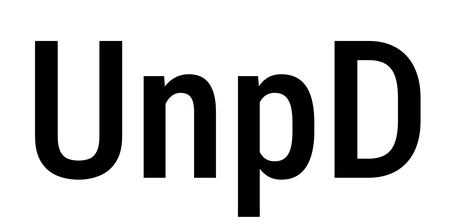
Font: Roboto_Condensed_Medium